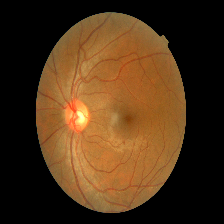
Diabetic retinopathy grade: Mild